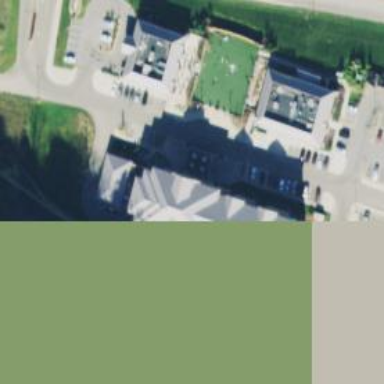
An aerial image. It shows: Hotel building.